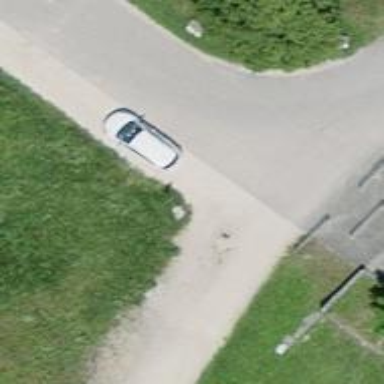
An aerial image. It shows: Bollard.